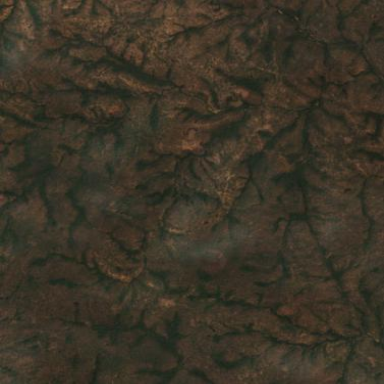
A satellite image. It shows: Forest area.